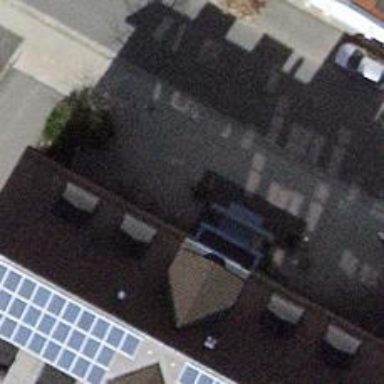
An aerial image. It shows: Charging station.